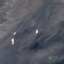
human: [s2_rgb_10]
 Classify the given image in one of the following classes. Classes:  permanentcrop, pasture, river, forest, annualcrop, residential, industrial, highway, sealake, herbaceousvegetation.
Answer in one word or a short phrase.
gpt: HerbaceousVegetation